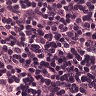
Metastatic tissue present: no